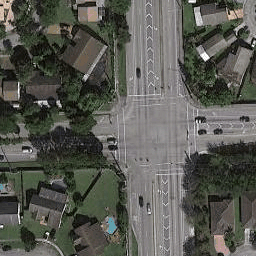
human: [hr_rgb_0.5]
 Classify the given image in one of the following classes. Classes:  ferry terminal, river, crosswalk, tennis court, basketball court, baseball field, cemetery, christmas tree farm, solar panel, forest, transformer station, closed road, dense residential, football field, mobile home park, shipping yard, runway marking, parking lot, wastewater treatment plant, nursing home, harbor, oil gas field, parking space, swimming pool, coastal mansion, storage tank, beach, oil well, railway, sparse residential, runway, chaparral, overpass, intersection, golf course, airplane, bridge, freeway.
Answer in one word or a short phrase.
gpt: intersection